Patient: sex F, age 46
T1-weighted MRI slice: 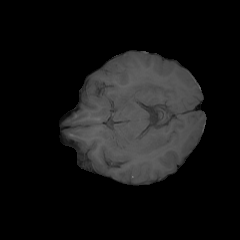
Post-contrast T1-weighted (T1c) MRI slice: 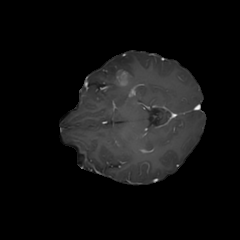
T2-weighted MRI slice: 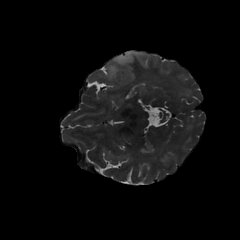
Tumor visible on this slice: yes
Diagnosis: Glioblastoma, IDH-wildtype
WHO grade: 4